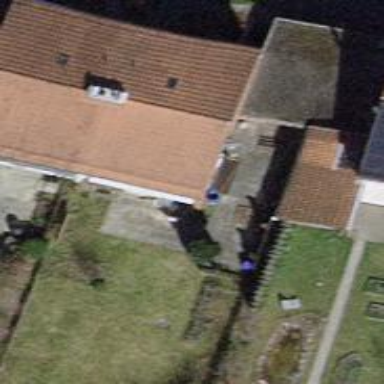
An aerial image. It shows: Building with tiled roof.